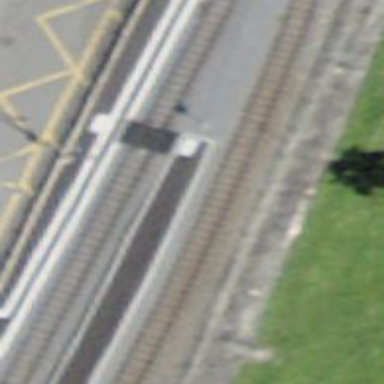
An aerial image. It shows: Railway crossing.